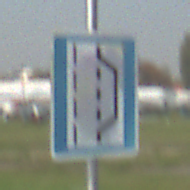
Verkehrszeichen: NothalteUndPannenbucht
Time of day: MorningAfternoon
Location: Outdoor (Special)
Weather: Clear
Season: NotSpecified
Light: Natural